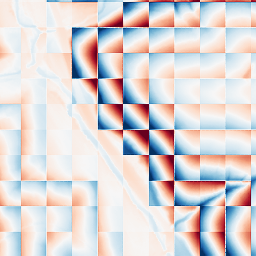
Category: wavelet
Decomposition family: wavelet_biorthogonal
Decomposition parameters: wavelet: bior1.3
level: 5
Upsampling method: regularized
Upsampling parameters: scale: 4
lambda_reg: 0.001
Upsampling scale: 4